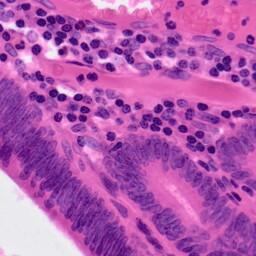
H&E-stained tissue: Colon